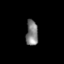
Tissue: skin
Cell type: T cells
Senescence score: 0.2875
Nuclear area (px): 302
Mean DAPI intensity: 125.467